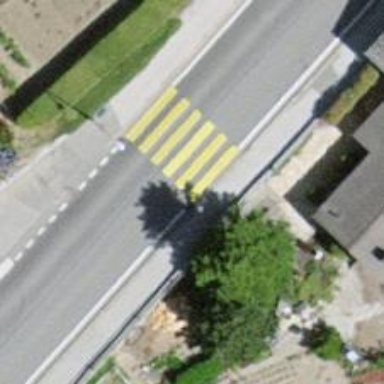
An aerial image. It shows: Zebra crossing on the road.